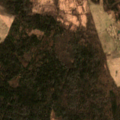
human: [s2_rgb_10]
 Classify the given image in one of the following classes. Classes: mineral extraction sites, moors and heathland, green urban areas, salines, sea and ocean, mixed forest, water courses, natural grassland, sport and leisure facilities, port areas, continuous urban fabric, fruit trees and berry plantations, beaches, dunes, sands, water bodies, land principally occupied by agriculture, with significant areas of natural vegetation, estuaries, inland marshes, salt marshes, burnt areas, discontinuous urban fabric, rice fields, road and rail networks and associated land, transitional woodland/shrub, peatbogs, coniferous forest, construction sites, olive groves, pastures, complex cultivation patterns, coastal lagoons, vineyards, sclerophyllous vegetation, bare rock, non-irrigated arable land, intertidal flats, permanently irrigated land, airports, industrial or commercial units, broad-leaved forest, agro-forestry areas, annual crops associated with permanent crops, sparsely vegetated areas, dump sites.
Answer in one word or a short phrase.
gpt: non-irrigated arable land, broad-leaved forest, mixed forest, transitional woodland/shrub